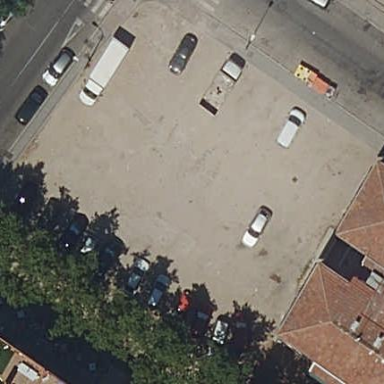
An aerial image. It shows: Parking available on the street side.